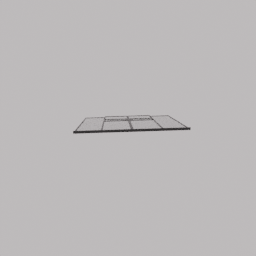
Label: architecture